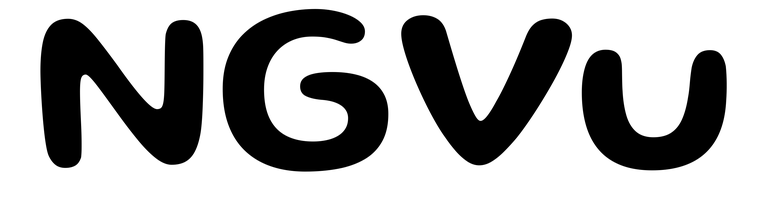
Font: Gluten_Medium